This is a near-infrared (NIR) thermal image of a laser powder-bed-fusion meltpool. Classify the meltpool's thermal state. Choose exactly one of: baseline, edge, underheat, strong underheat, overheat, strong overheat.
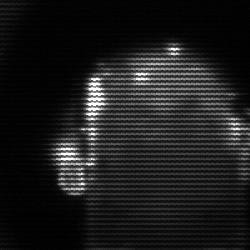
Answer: baseline